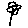
Label: flower